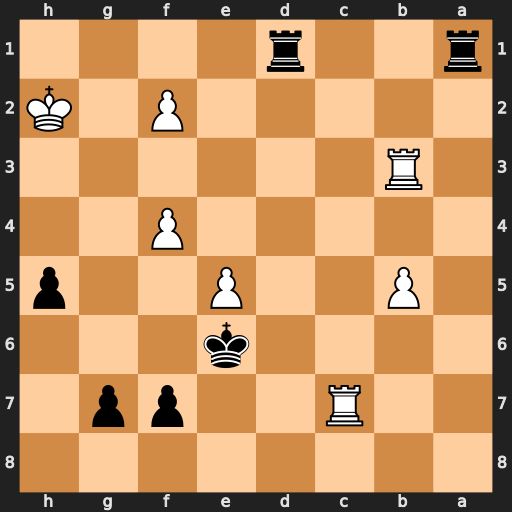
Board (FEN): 8/2R2pp1/4k3/1P2P2p/5P2/1R6/5P1K/r2r4
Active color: b
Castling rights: -
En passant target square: -
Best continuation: Rh1+ Kg2 Rag1+ Kf3 Rh3+ Ke4 f5+ exf6 Rxb3 f7 Re1+ Kd4 Rb4+